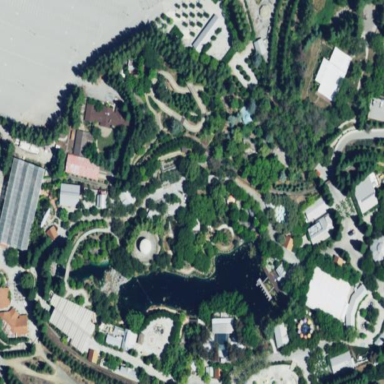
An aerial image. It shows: Theme park.